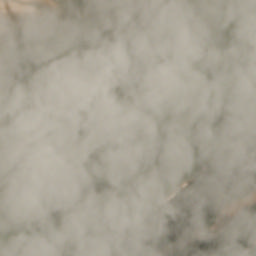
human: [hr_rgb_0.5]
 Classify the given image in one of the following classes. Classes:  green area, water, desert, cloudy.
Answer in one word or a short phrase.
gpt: cloudy